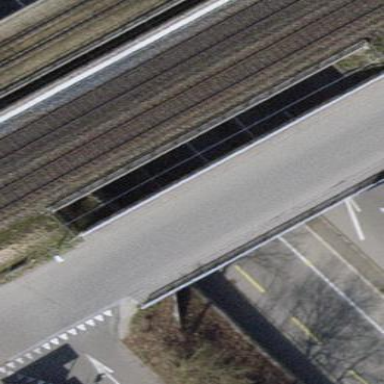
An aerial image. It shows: Man-made bridge.